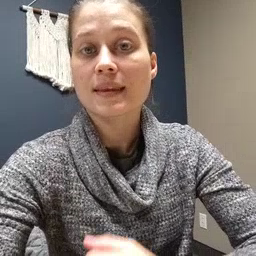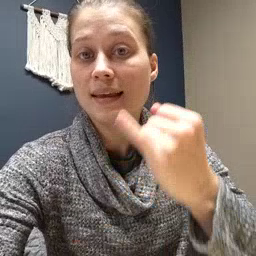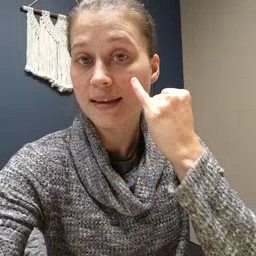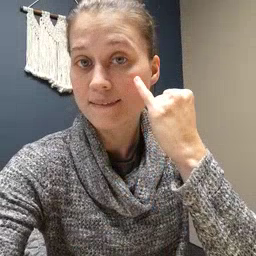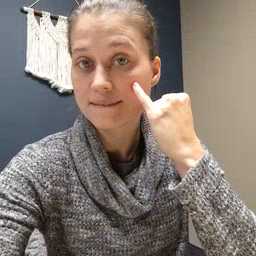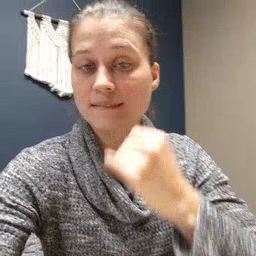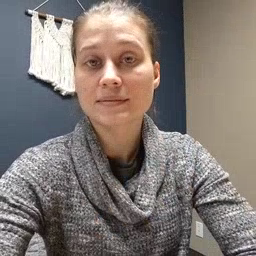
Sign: if